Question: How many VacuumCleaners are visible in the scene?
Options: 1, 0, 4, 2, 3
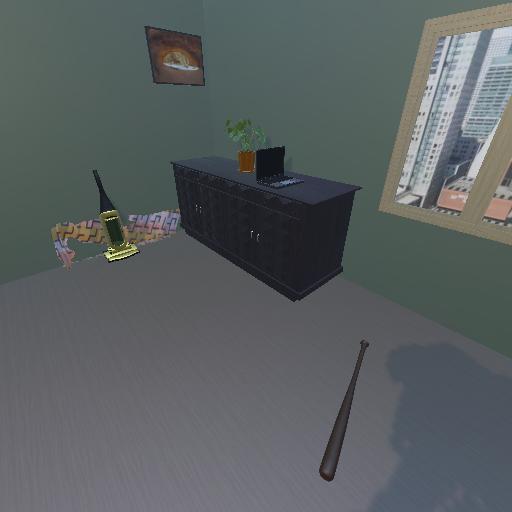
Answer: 1